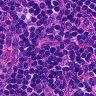
Metastatic tissue present: no